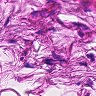
Metastatic tissue present: no